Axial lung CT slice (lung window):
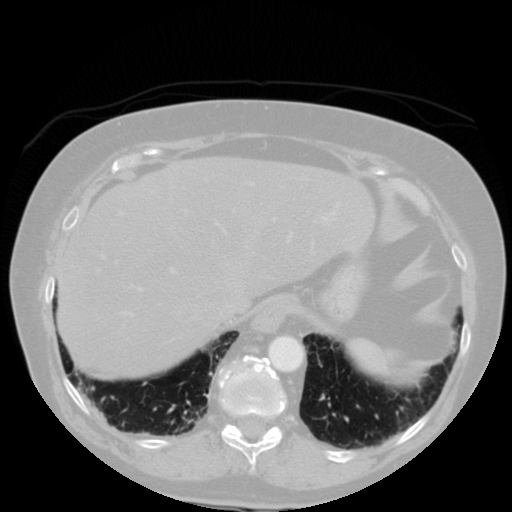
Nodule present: no